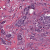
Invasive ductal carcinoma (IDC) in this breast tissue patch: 1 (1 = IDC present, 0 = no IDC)